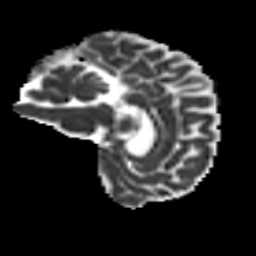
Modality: MD
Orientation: sagittal
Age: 64
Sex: male
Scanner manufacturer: siemens
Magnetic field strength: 3 T
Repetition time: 8.6 s
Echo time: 0.095 s